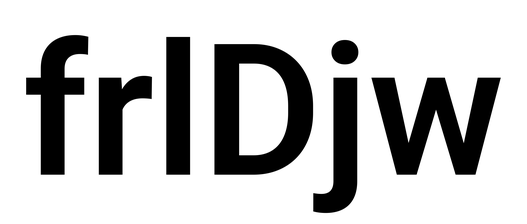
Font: Roboto_SemiBold